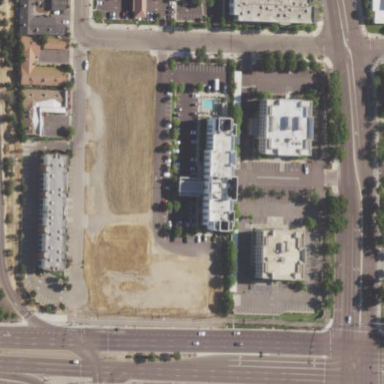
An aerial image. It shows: Commercial area.